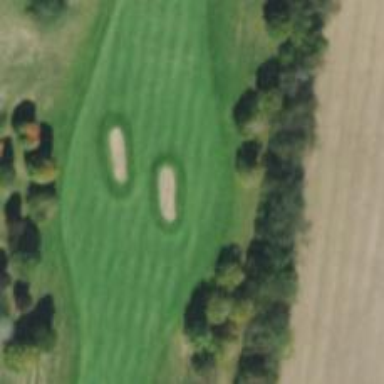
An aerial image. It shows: Golf hole.